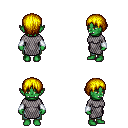
a pixel art fantasy rpg character, female body template, orc, green skin, chain mail, teal pants, blonde plain hairstyle, white cloth bracers, four views (front, back, left, right), 2x2 character sprite sheet, small pixel art, hard edges, no anti-aliasing